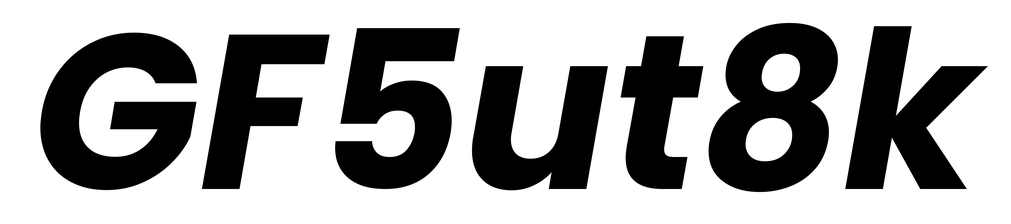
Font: Poppins-BoldItalic